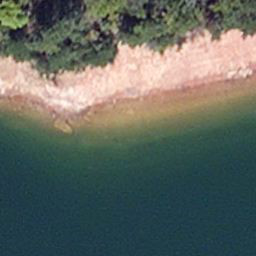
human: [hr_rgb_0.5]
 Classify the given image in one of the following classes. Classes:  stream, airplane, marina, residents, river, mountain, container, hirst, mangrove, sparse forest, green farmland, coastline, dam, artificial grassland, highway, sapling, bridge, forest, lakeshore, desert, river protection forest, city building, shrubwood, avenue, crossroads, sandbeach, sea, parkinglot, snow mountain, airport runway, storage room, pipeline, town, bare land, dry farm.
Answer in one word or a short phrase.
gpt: lakeshore